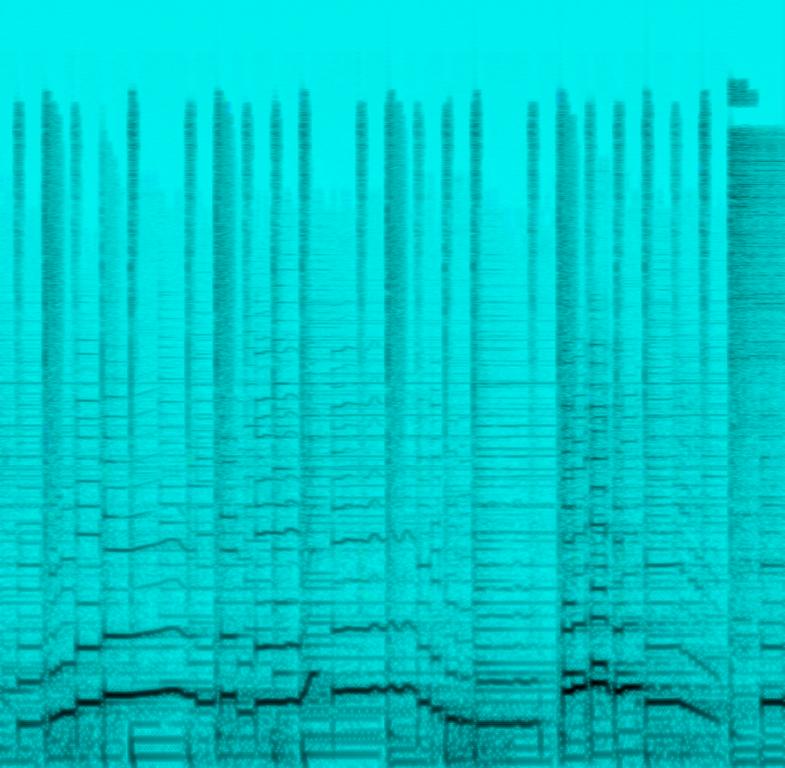
This slow blues song features a solo played on a guitar. The tempo of this song is slow. This is accompanied by percussion playing a simple beat. The bass follows the 12 bar blues pattern. The piano plays chords in the background. The mood of this song is romantic and the pattern played on the guitar is similar to a call-response theme. This song can be played in a bar.